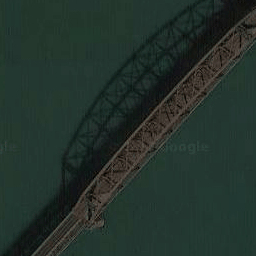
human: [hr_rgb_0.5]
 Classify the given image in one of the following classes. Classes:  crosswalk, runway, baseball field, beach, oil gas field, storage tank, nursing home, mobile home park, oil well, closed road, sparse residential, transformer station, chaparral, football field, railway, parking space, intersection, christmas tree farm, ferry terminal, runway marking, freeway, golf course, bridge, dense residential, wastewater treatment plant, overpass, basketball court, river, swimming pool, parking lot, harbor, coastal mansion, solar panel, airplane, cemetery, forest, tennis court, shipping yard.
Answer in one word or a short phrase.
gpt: bridge